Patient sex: M
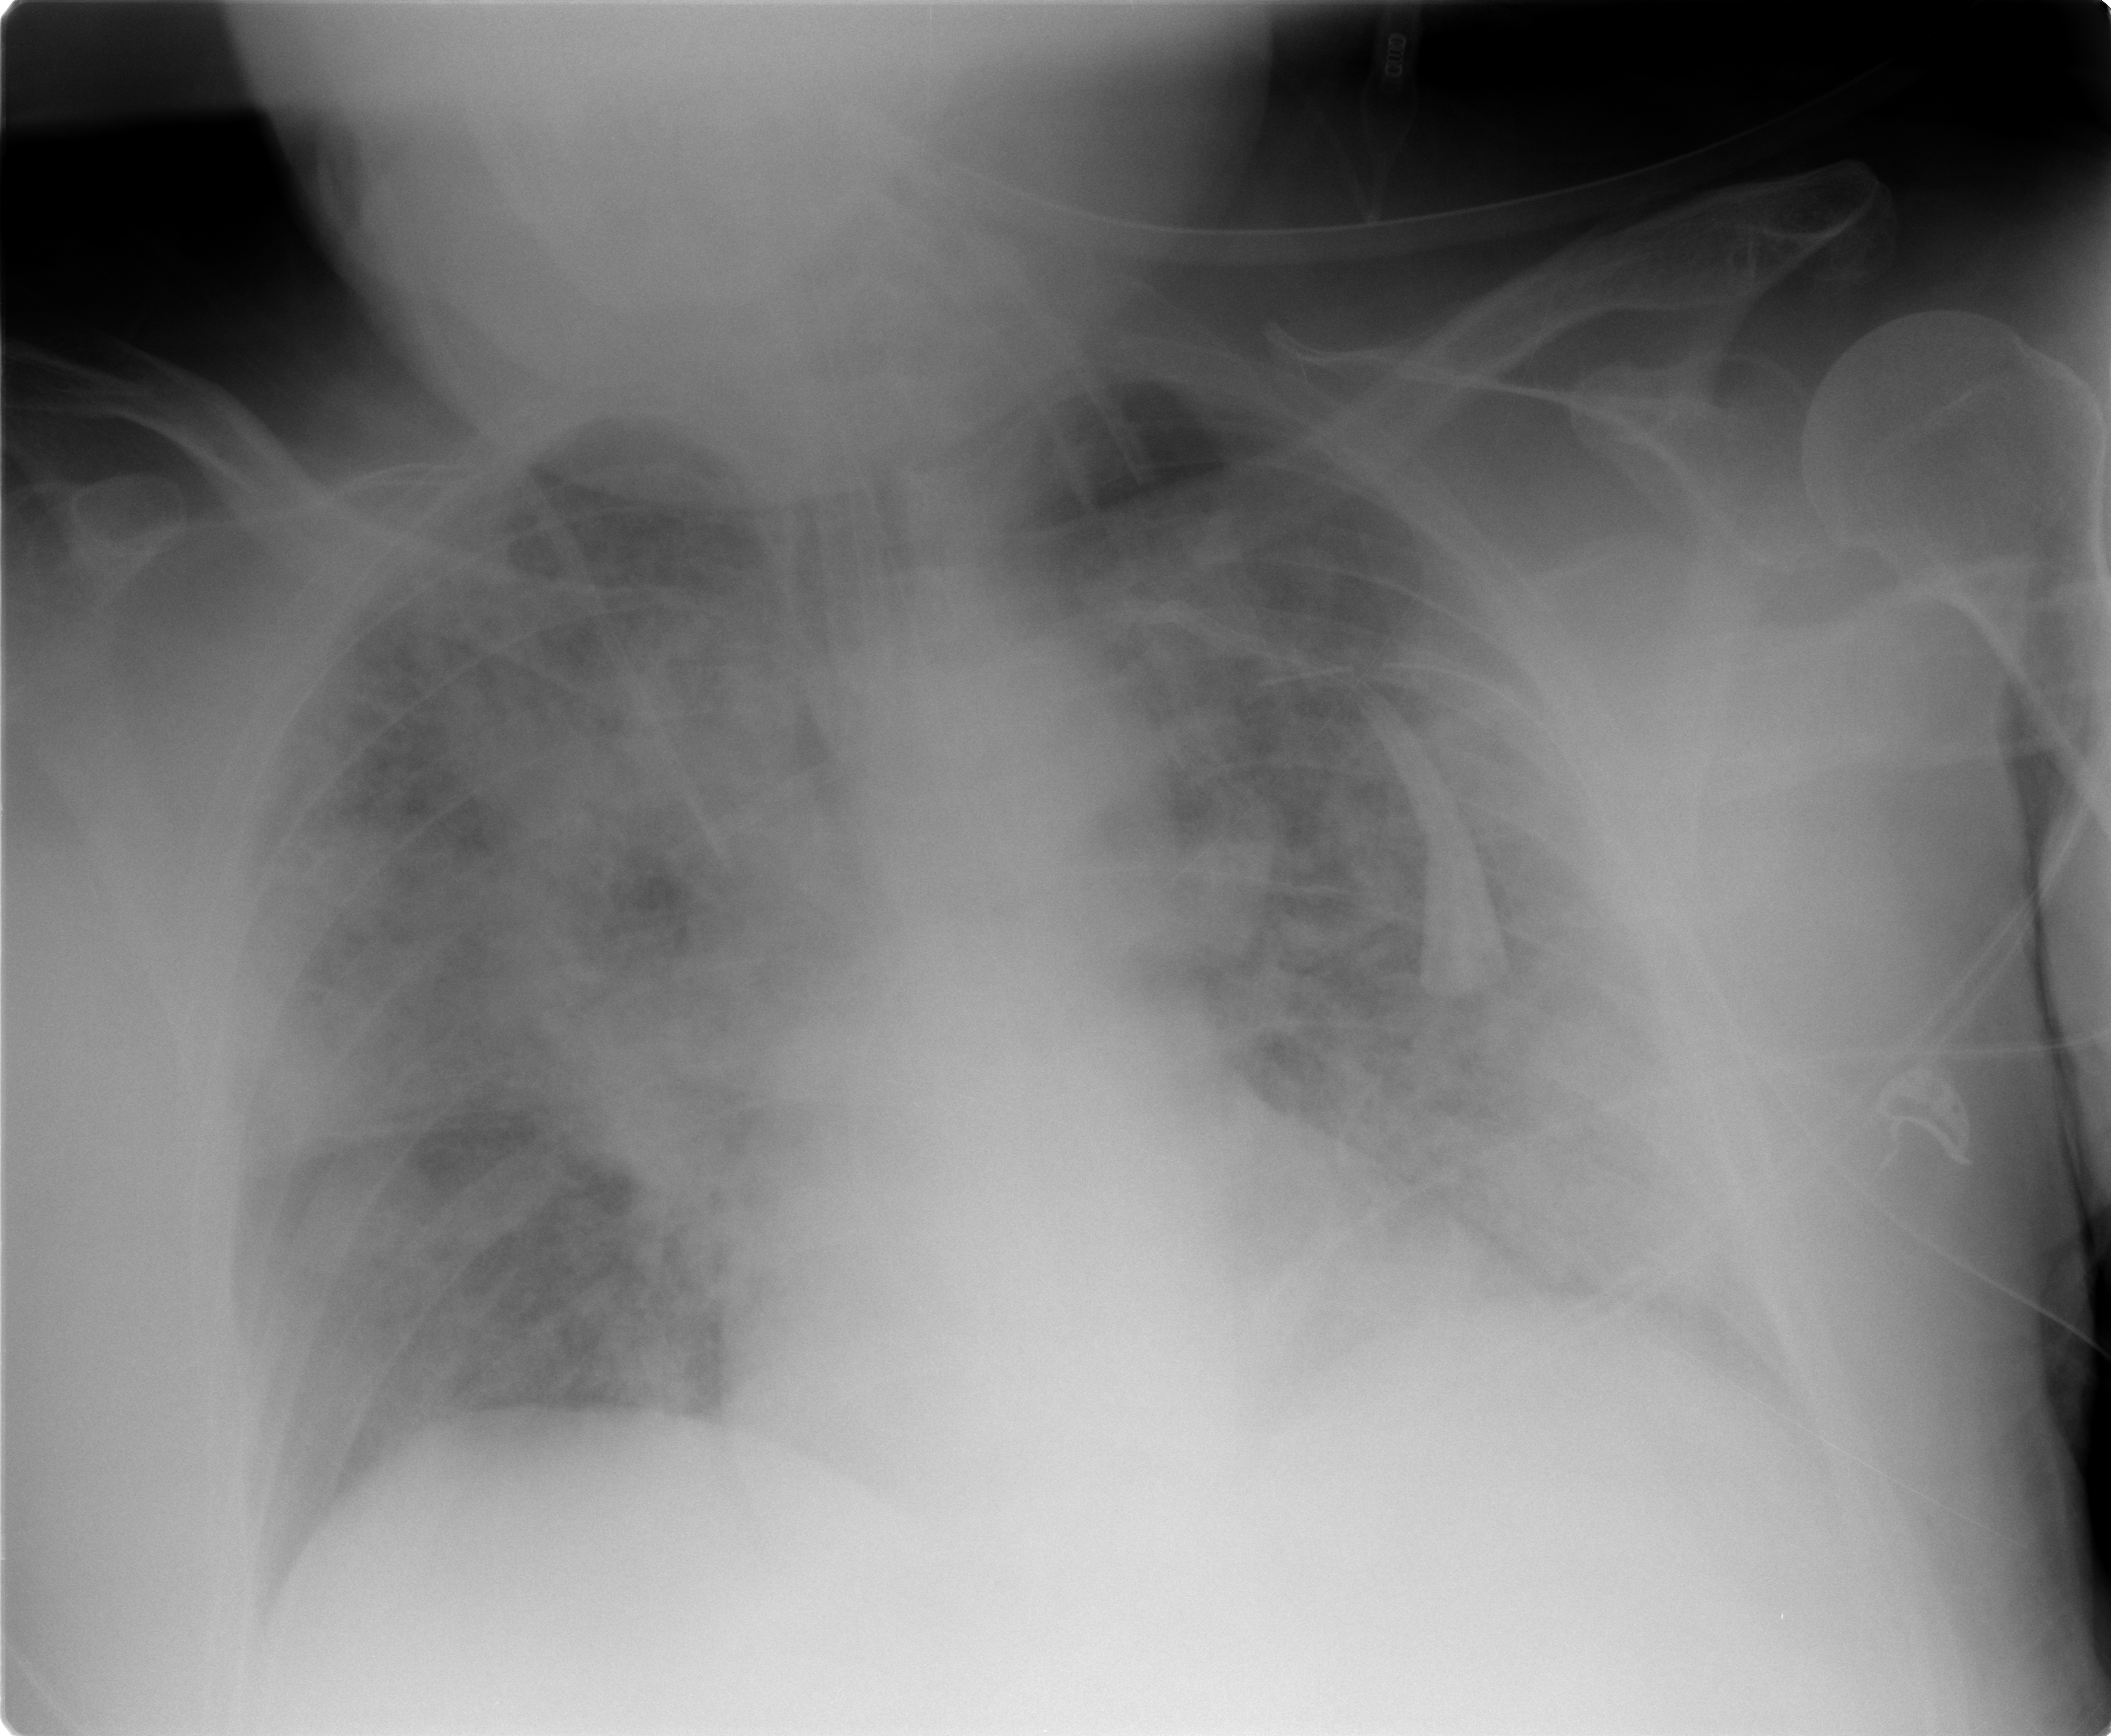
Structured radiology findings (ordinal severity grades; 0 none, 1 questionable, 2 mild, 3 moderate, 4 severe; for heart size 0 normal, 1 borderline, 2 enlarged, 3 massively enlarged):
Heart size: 0
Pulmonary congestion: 3
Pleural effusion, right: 1
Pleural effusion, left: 1
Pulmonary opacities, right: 4
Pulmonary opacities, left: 3
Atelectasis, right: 2
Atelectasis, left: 2